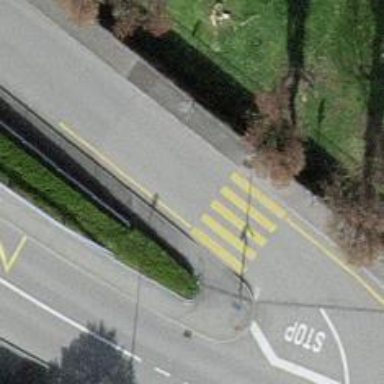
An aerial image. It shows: Uncontrolled zebra crossing on the road.